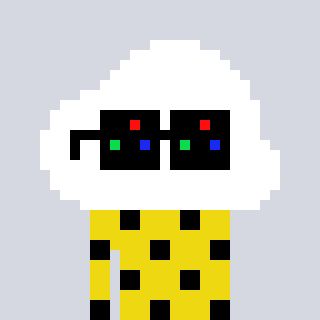
a pixel art character with square black sunglasses, a cloud-shaped head and a yellow-colored body on a cool background